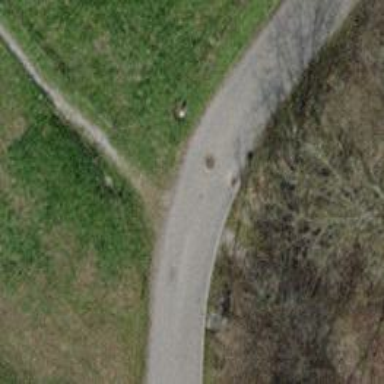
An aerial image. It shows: Paved path.